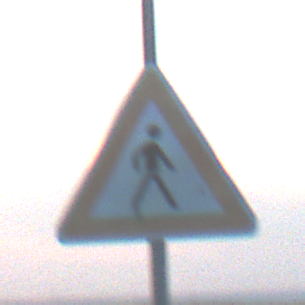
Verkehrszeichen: FussgaengerLinks
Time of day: SunriseSunset
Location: Outdoor (Nature)
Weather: PartlyCloudy
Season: NotSpecified
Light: Natural